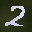
Label: 2